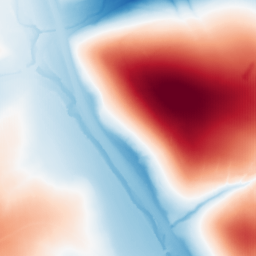
Category: trend_removal
Decomposition family: polynomial_high
Decomposition parameters: degree: 6
Upsampling method: fft_zeropad
Upsampling parameters: scale: 4
Upsampling scale: 4